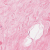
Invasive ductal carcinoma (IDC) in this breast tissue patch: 0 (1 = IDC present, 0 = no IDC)